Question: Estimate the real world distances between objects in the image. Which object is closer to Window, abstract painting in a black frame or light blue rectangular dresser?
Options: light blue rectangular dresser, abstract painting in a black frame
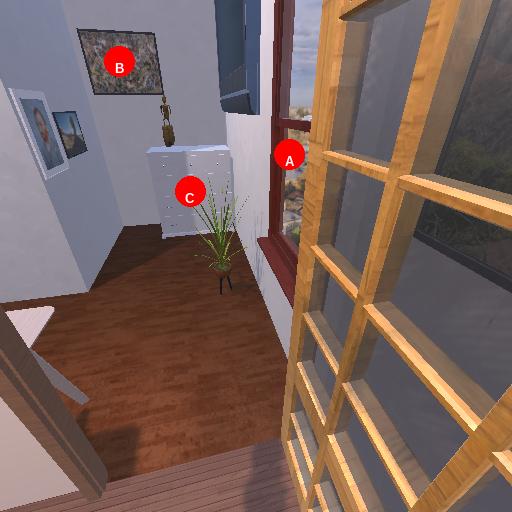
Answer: light blue rectangular dresser